Question: How to make them the same width? for shop now & find out more

I wanted to make "shop now" and "find out more" of the equal size and width. Have tried tweaking the html code, css but to no avail.
Code snippet:
'''
<tr id="section-<PHONE>" class="section button">
<th style="mso-line-height-rule: exactly; padding: 0 36px 9px;" bgcolor="#ffffff">
<table cellspacing="0" cellpadding="0" border="0" width="100%" role="presentation">
<!-- Button : BEGIN -->
<tr>
<th class="sides column_button button5" style="mso-line-height-rule: exactly; Margin: 0; padding: 9px 0;" align="center" bgcolor="#ffffff" valign="top">
<table cellspacing="0" cellpadding="0" border="0" class="button" role="presentation" style="text-align: center; Margin: 0 auto;" bgcolor="transparent">
<tr>
<th class="button-inner" style="mso-line-height-rule: exactly; border-radius: 1px; padding-bottom: 0px;" align="center" bgcolor="#8c734b" valign="top">
<a class="button-link" href="https://byndartisan.com/" target="_blank" style="color: #ffffff !important; text-decoration: none !important; text-underline: none; word-wrap: break-word; line-height: 12px; font-family: 'Baskerville'; font-size: 12px; font-weight: 900; text-transform: uppercase; text-align: center; display: block; background-color: #8c734b; border-radius: 1px; padding: 1px 20px; border: 15px solid #8c734b;"><span class="text-on-button" style="line-height: 12px; color: #ffffff; font-weight: 900; text-decoration: none; text-underline: none; letter-spacing: 0.5px;"><!--[if mso]>&nbsp;&nbsp;&nbsp;&nbsp;<![endif]--><span class="text-on-button-inner" data-key="6465178_text_on_button" style="line-height: 12px; color: #ffffff; font-weight: 900; text-decoration: none; text-underline: none; letter-spacing: 0.5px;">Shop Now</span><!--[if mso]>&nbsp;&nbsp;&nbsp;&nbsp;<![endif]--></span></a>
</th>
</tr>
</table>
</th>
<hr>
<tr id="section-<PHONE>" class="section loyalty"> <table cellspacing="0" style="border-collapse:collapse; mso-table-lspace:0; mso-table-rspace:0; table-layout:fixed width="80%" role="presentation" <td padding-left:120px; padding-right:120px"; font-weight: "normal">
<div style><div style="font-family: Baskerville; font-weight: normal; font-size:15px; color: #8c734b; padding-top:40px; padding-bottom: 0px;">More on the Friends of Bynd (FOB) Loyalty Programme</div><section class="col-1-2"> <tr> <td class="earn points"><img src="https://cdn.shopify.com/s/files/1/0275/3318/0970/files/Earn-points.png?v=<PHONE>"/> <p class="header">Earn Points</p> <p> Collect 1 point for every S$1 spent online or in-store and when you complete the
accumulated FOB points.</p> </td> </section> <td class="get rewarded"><img src="https://cdn.shopify.com/s/files/1/0275/3318/0970/files/get-rewarded.png?v=<PHONE>"/> <p class="header">Get Rewarded</p> <p> Enjoy special rewards by redeeming your
accumulated FOB points.</p> </td> </tr> <section class="col-1-2"> <tr> <td class="early access"><img src="https://cdn.shopify.com/s/files/1/0275/3318/0970/files/early-access.png?v=<PHONE>"/> <p class="header">Early Access</p> <p>Get early access to new product launches
and sales promotions.</p> </td> </section> <section class="col-1-2"> <td class="tier benefits"><img src="https://cdn.shopify.com/s/files/1/0275/3318/0970/files/Tier-Benefits.png?v=<PHONE>"/> <p class="header">Tier Benefits</p> <p>Advance to next tier for more benefits
and discounts.</p> </td> </tr> </section> </table> </th> </tr>
</tr>
<tr id="section-<PHONE>" class="section button">
<th style="mso-line-height-rule: exactly; padding: 0 36px 9px;" bgcolor="#ffffff">
<table cellspacing="0" cellpadding="0" border="0" width="100%" role="presentation">
<!-- Button : BEGIN -->
<tr>
<th class="button-inner" style="mso-line-height-rule: exactly; border-radius: 1px; padding-bottom: 0px;" align="center" bgcolor="#8c734b" valign="top">
<a class="button-link" href="https://byndartisan.com/" target="_blank" style="color: #ffffff !important; text-decoration: none !important; text-underline: none; word-wrap: break-word; line-height: 12px; font-family: 'Baskerville'; font-size: 12px; font-weight: 900; text-transform: uppercase; text-align: center; display: block; background-color: #8c734b; border-radius: 1px; padding: 1px 20px; border: 15px solid #8c734b;"><span class="text-on-button" style="line-height: 12px; color: #ffffff; font-weight: 900; text-decoration: none; text-underline: none; letter-spacing: 0.5px;"><!--[if mso]>&nbsp;&nbsp;&nbsp;&nbsp;<![endif]--><span class="text-on-button-inner" data-key="6465178_text_on_button" style="line-height: 12px; color: #ffffff; font-weight: 900; text-decoration: none; text-underline: none; letter-spacing: 0.5px;">Find Out More</span><!--[if mso]>&nbsp;&nbsp;&nbsp;&nbsp;<![endif]--></span></a>
'''
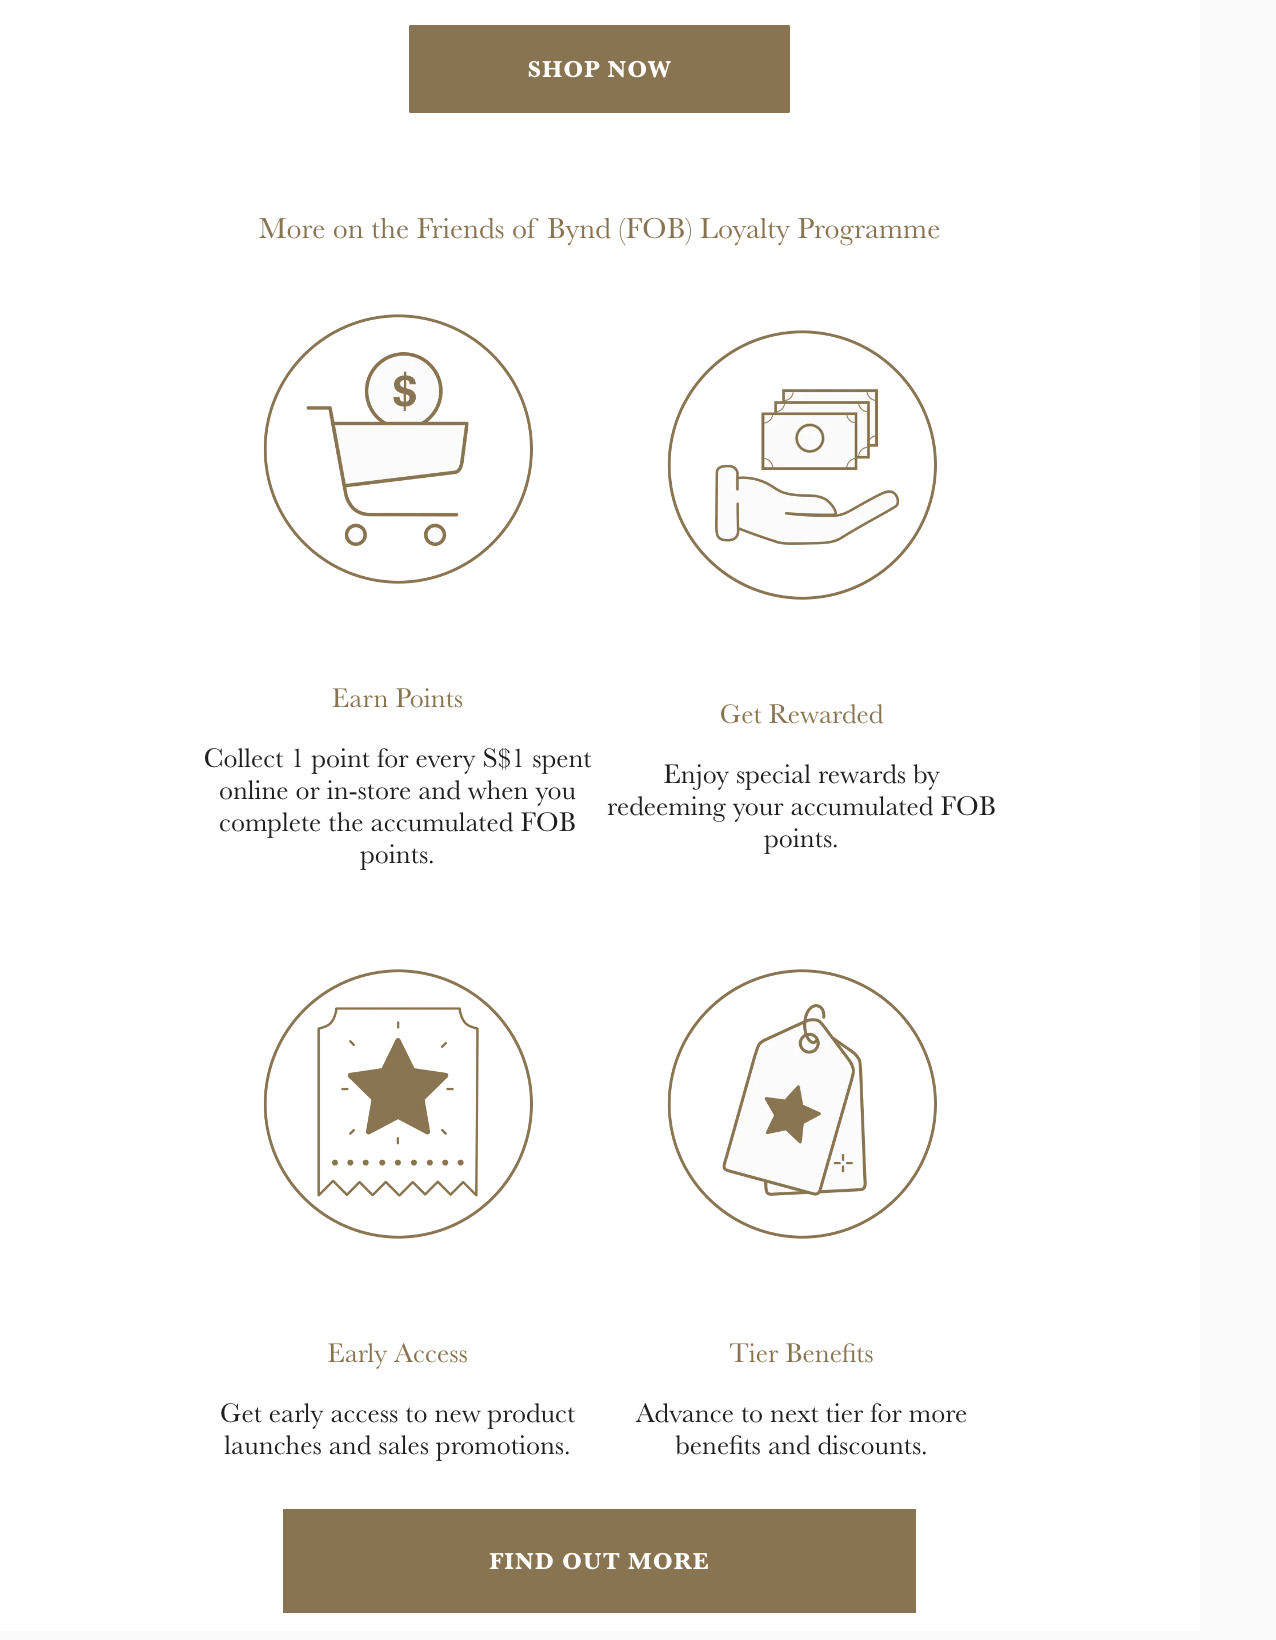
Answer: 1. You can wrap element into div/section ect. and set buttons width with percents.
2. You can set a concrete dimensions, e.g. button width: 170px.
Here is the snippet with percents. You can change width to concrete, pixels dimension.
I'd suggest you to set also min-width to a wrapper component:)
'''
body {
display: flex;
justify-content: center;
background-color: rgb(233,233,233);
}
.wrapper {
display: flex;
flex-direction: column;
align-items: center;
width: 90%;
background-color: rgb(244,244,244);
}
button {
background-color: transparent;
border: 2px solid black;
text-transform: uppercase;
padding: .75em 1.5em;
margin: 2em 0;
width: 50%;
cursor: pointer;
}
.desc {
display: flex;
flex-wrap: wrap;
justify-content: center;
}
.desc h2 {
flex-basis: 40%;
}
'''
'''
<div class="wrapper">
<button>shop now</button>
<h1>More on the friends...</h1>
<div class="desc">
<h2>Earn Points</h2>
<h2>Get Rewarded</h2>
<h2>Early Access</h2>
<h2>Tier Beneftis</h2>
</div>
<button>find out more</button>
</div>
'''